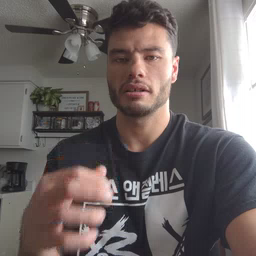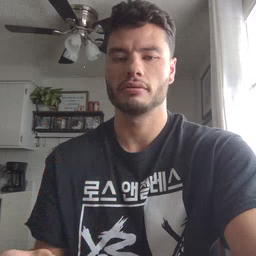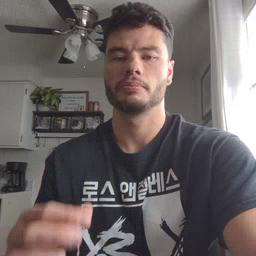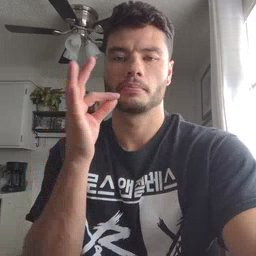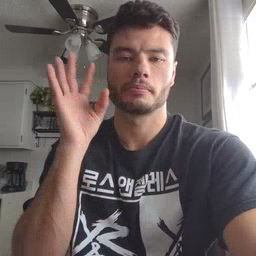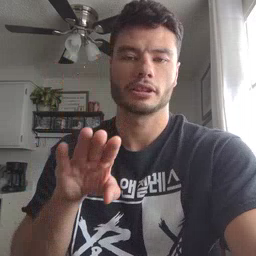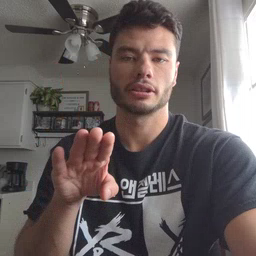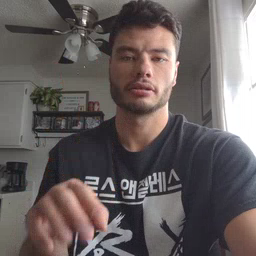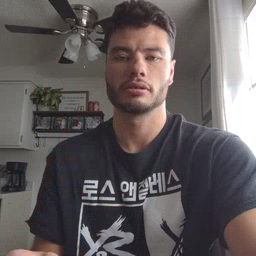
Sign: bee